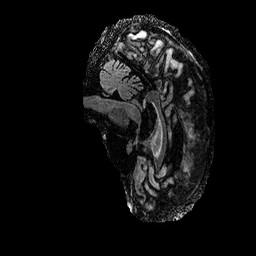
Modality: FLAIR
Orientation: sagittal
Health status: ill
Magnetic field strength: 3 T